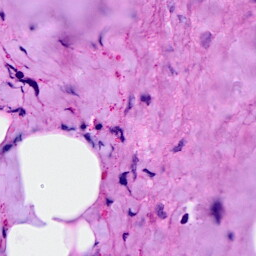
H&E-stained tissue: Breast